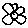
Label: flower